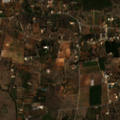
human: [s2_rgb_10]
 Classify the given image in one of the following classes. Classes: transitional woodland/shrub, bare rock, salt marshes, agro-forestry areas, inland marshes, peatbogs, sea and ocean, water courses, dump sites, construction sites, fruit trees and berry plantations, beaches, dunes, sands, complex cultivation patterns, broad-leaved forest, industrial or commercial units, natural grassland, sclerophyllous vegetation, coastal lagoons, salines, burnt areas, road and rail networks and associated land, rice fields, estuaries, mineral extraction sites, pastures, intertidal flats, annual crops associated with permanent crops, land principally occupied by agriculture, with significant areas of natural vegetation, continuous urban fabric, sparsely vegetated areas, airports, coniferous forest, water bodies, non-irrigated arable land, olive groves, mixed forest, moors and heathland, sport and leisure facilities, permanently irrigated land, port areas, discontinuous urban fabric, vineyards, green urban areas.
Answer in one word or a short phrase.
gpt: discontinuous urban fabric, pastures, annual crops associated with permanent crops, complex cultivation patterns